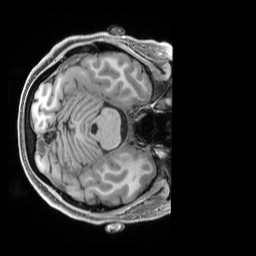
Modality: T1w
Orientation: axial
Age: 22
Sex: female
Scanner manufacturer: siemens
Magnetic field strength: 3 T
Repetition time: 2.5 s
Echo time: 0.00296 s